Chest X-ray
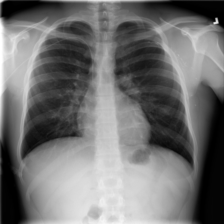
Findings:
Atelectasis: negative
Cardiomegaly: negative
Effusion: negative
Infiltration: negative
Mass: negative
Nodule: positive
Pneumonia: negative
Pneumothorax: negative
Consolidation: negative
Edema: negative
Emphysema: negative
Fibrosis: negative
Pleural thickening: negative
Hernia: negative